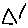
Label: triangle